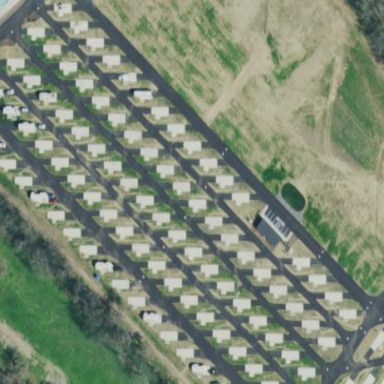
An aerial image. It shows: Campsite for tourism.